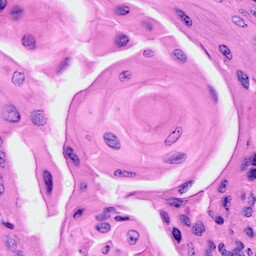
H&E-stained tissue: Cervix